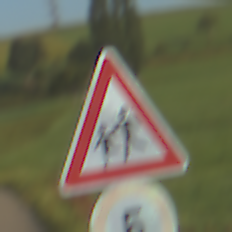
Verkehrszeichen: KinderRechts
Zusatzzeichen unten: Geschwindigkeit5
Umgebung: Outdoor, Nature
Tageszeit: MorningAfternoon
Wetter: Clear
Licht: Natural
Jahreszeit: NotSpecified
Kontrast: HighContrast